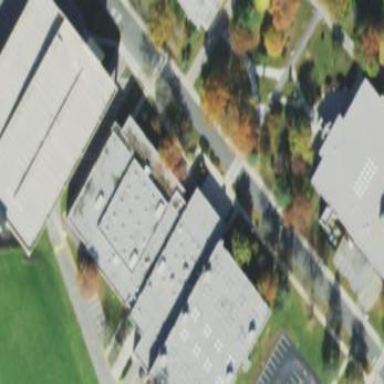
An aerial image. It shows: College building.